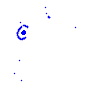
Particle: electron